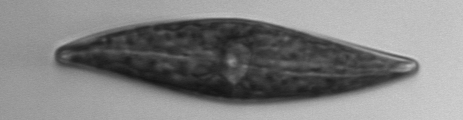
Label: Pleurosigma